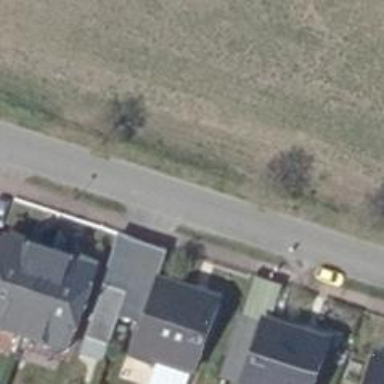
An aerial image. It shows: Sidewalk along the footway.